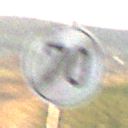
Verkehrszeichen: EndeGeschwindigkeit70
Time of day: SunriseSunset
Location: Outdoor (Nature)
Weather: PartlyCloudy
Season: NotSpecified
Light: Natural